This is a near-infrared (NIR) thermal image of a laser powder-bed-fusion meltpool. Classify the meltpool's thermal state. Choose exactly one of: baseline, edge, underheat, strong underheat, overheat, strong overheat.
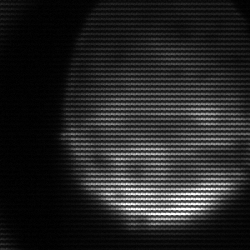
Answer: edge